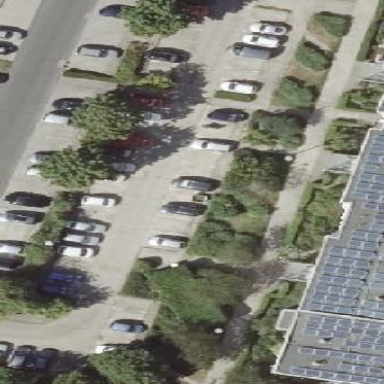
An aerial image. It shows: Parking available on the street side.